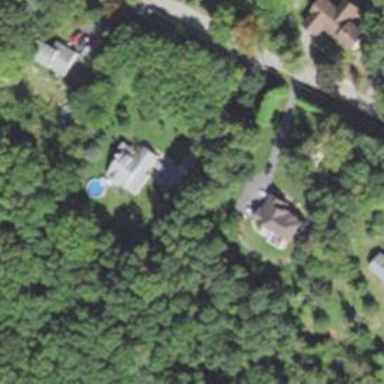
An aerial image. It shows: Residential driveway designated as service road.